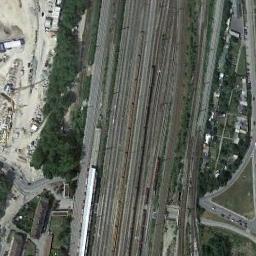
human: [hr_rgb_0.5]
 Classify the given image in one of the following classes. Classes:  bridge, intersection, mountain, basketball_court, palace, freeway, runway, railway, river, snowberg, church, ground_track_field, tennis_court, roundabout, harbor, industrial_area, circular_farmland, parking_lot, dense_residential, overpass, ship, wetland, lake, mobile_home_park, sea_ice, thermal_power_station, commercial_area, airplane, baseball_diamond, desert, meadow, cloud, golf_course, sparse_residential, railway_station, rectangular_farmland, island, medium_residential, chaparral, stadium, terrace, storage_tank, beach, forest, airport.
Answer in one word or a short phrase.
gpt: railway